Question: I want to draw a custom legend in ggplot2. I tried, as suggested in other questions here on a similar topic, 'scale_colour_manual', 'guide=legend', etc., yet the default legend is immovable so far. The default legend ignores two plots, and needlessly draws size levels for the third plot. I would want a legend like that:
[light gray line] graph 1
[black circle of size=1] graph 2
[gray rectangle of size=1] graph 3
Here is the code, with example data frames. Custom legend modifications, like these from <URL>, appear to do nothing.
'''
cloud2 <- data.frame(x = c(0, 1, 2), y = c(0.3, 0.4, 0.5))
sandwich3 <- data.frame(x = c(1, 2, 3), y = c(0.4, 0.5, 0.6), p = c(0.1, 0.6, 0.3))
sandwich4 <- data.frame(x = c(3, 4, 5), y = c(0.6, 0.3, 0.5), p = c(0.1, 0.7, 0.2))
ggplot(cloud2, aes(x=x, y=y)) + geom_line(size=0.1,colour="gray70") +
aes(x=x, y=y, size=sqrt(p)) +
geom_point(data=sandwich3,colour="gray40",shape=15) + scale_size(range=c(0,2)) +
geom_point(data=sandwich4,colour="black",shape=16) +
theme(legend.position=c(0.905, 0.14), legend.title=element_blank(),
axis.ticks = element_line(colour = "black"), axis.text = element_text(colour = "black")) +
scale_x_continuous(limits = c(-5, 5), breaks=c(-2, 0, 2)) +
scale_y_continuous(limits = c(-1.1, 1.2))
'''
The resulting plot, using the original data frames:

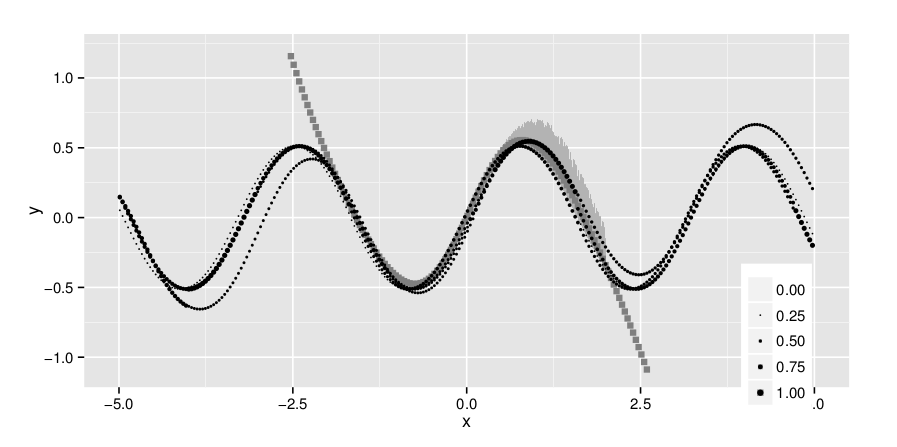
Answer: First, it's better to keep all data in one place. I used 'rbind' to make a single data frame with several extra columns. This way, mapping to 'aes' is also much simpler since it is declared once across all geoms:
'''
df_plot
x y p series line
1 0 0.3 NA 1 1
2 1 0.4 NA 1 1
3 2 0.5 NA 1 1
4 1 0.4 0.1 2 2
5 2 0.5 0.6 2 2
6 3 0.6 0.3 2 2
7 3 0.6 0.1 3 2
8 4 0.3 0.7 3 2
9 5 0.5 0.2 3 2
'''
Note the use of factors:
'''
str(df_plot)
'data.frame': 9 obs. of 5 variables:
$ x : num 0 1 2 1 2 3 3 4 5
$ y : num 0.3 0.4 0.5 0.4 0.5 0.6 0.6 0.3 0.5
$ p : num NA NA NA 0.1 0.6 0.3 0.1 0.7 0.2
$ series: Factor w/ 3 levels "1","2","3": 1 1 1 2 2 2 3 3 3
$ line : Factor w/ 2 levels "1","2": 1 1 1 2 2 2 2 2 2
'''
Now, just be accurate in mapping and override all scales:
'''
ggplot(df_plot, aes(x = x, y = y, size = sqrt(p),
linetype = series, shape = series, colour = series)) +
geom_line(size = 0.1) +
geom_point() +
scale_x_continuous(limits = c(-5, 5), breaks=c(-2, 0, 2)) +
scale_y_continuous(limits = c(-1.1, 1.2)) +
scale_shape_manual(values = c(NA, 15, 16)) +
scale_linetype_manual(values = c(1, 0, 0)) +
scale_colour_manual(values = c("gray70", "gray40", "black")) +
scale_size(range = c(0,2)) +
theme(legend.position = c(0.905, 0.14), legend.title = element_blank(),
axis.ticks = element_line(colour = "black"),
axis.text = element_text(colour = "black")) +
guides(size = F)
'''
With that, your initial picture is untouched, but the legend is (automatically) correct: